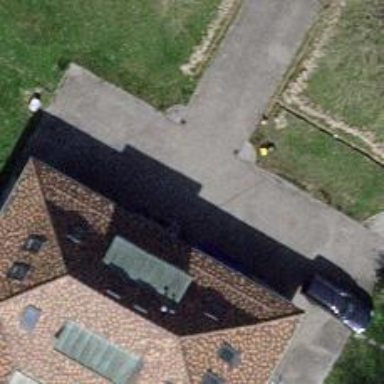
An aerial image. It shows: Driveway.